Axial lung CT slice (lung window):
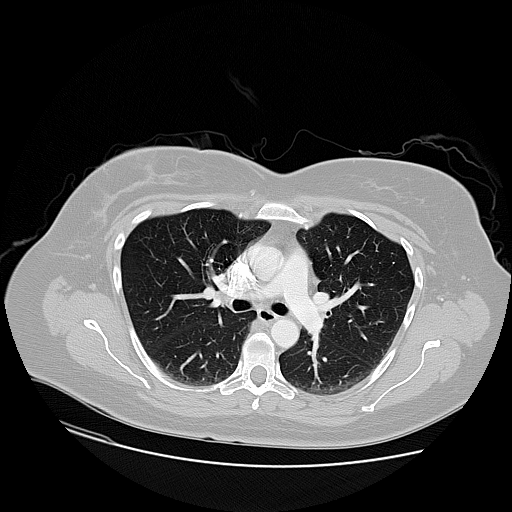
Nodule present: no